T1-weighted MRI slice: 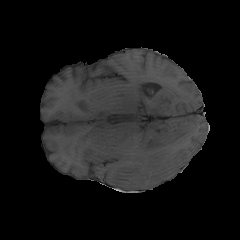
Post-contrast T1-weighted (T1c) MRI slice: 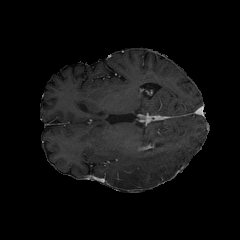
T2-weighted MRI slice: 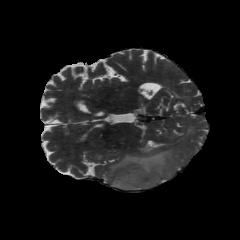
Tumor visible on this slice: yes